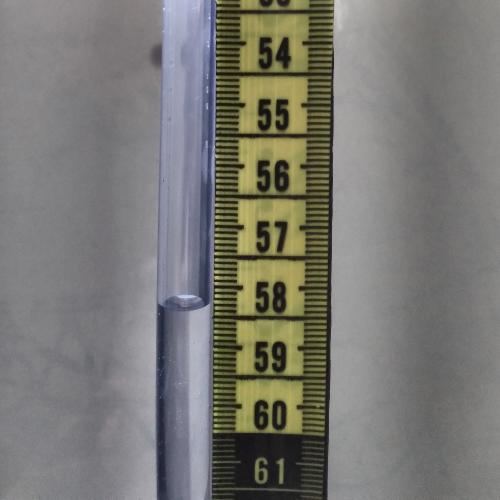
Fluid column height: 58.4 cm